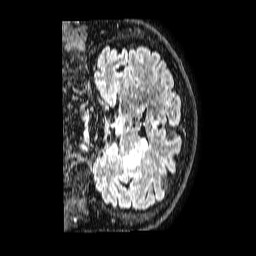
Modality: FLAIR
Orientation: coronal
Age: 42
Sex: male
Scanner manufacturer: philips
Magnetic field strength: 1.5 T
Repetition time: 4.8 s
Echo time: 0.3 s